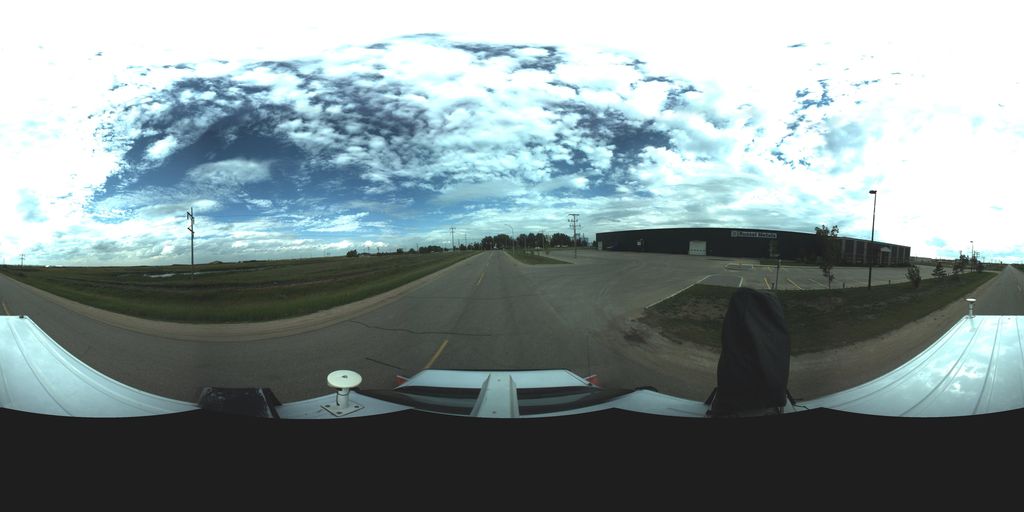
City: saskatoon